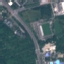
Label: Highway